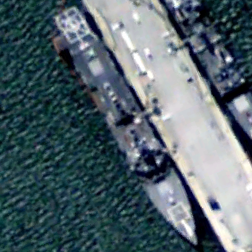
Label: destroyer